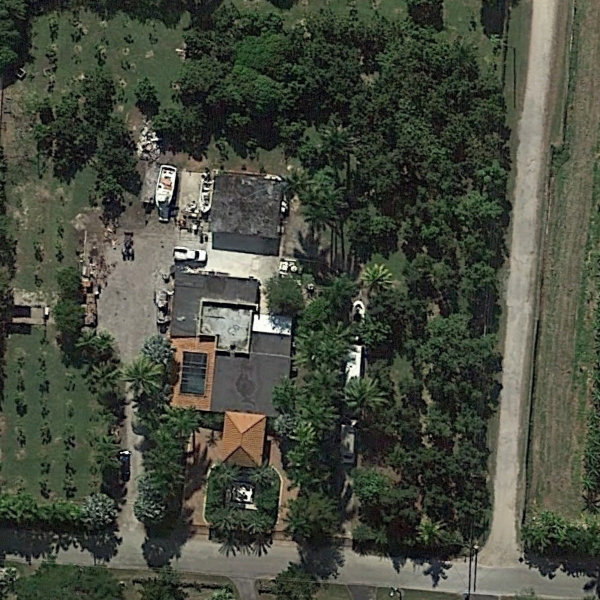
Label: SparseResidential